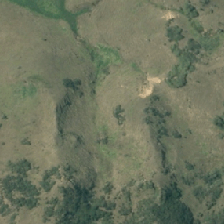
Land cover: low_producing_grassland